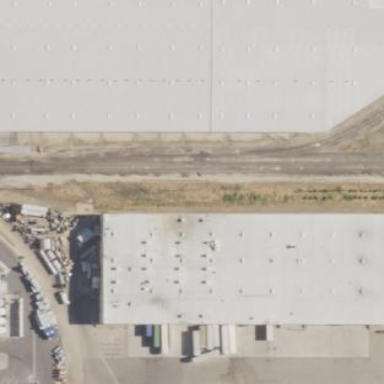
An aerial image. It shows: Industrial area.